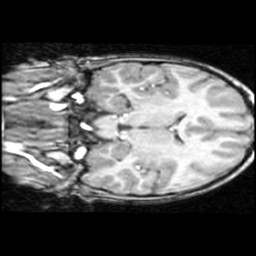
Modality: T1w
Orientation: coronal
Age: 11
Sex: female
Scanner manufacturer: ge
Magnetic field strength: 1.5 T
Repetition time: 0.03333 s
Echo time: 0.008 s